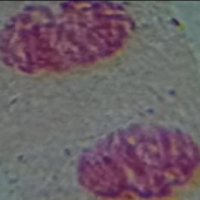
Label: telophase